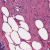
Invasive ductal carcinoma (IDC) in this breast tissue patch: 0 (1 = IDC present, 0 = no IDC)